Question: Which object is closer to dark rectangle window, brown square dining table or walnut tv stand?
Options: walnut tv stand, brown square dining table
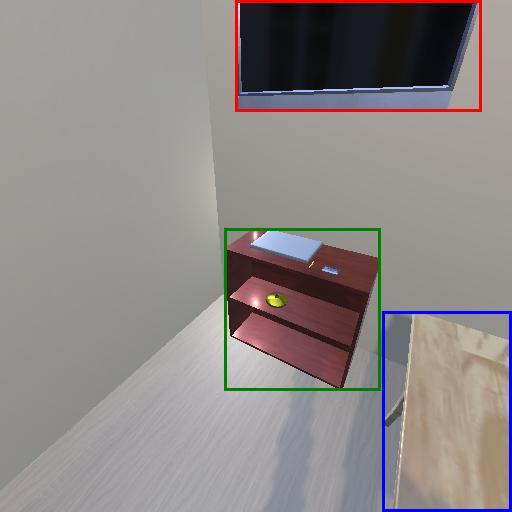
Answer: walnut tv stand